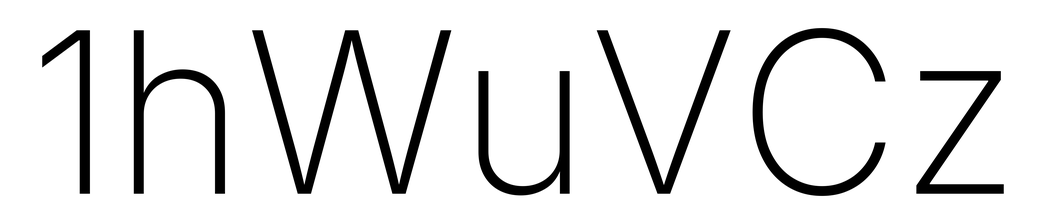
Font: Inter_ExtraLight